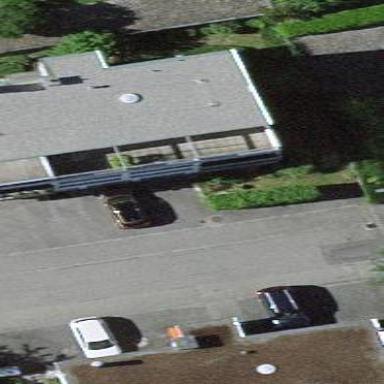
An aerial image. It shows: View of apartment building.